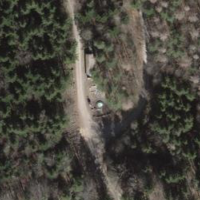
EUNIS habitat code: 44
Species observed at this site:
Impatiens parviflora